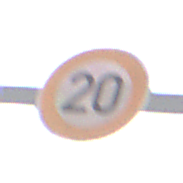
Verkehrszeichen: Geschwindigkeit20
Umgebung: Outdoor, Nature
Tageszeit: SunriseSunset
Wetter: PartlyCloudy
Licht: Natural
Jahreszeit: NotSpecified
Kontrast: MediumContrast